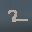
Label: 2